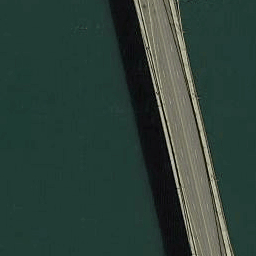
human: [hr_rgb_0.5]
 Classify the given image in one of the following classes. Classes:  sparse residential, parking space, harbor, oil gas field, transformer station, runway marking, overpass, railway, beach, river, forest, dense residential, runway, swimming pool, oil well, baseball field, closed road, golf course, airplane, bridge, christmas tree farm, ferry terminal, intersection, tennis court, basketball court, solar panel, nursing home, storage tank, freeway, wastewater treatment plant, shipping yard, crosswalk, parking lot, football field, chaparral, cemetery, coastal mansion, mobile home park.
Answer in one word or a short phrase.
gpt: bridge